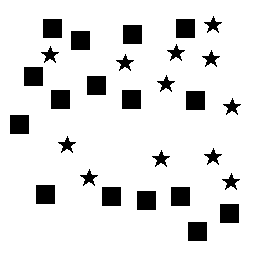
Squares: 16
Triangles: 0
Stars: 12
Total shapes: 28